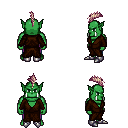
a pixel art fantasy rpg character, male body template, orc, green skin, brown robe, magenta pants, white blonde mohawk hairstyle, metal boots, four views (front, back, left, right), 2x2 character sprite sheet, small pixel art, hard edges, no anti-aliasing